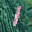
Label: 1